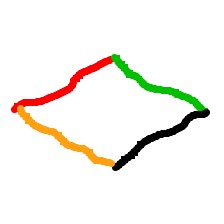
Shape: rhombus